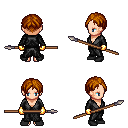
a pixel art fantasy rpg character, female body template, human, light skin, gray robe, red pants, brunette parted hairstyle, gold gloves, black shoes, spear, four views (front, back, left, right), 2x2 character sprite sheet, small pixel art, hard edges, no anti-aliasing